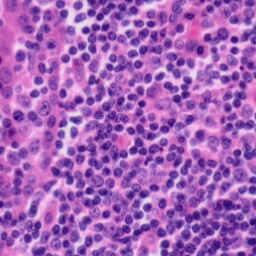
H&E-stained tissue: Tonsil